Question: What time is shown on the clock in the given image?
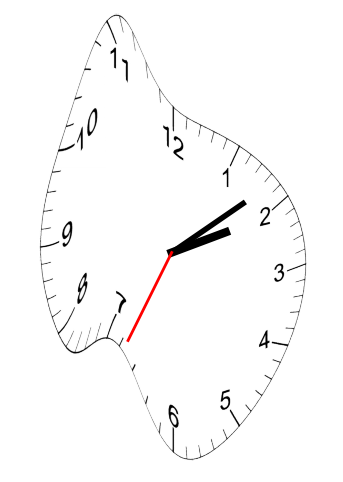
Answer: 02:08:34